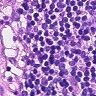
Metastatic tissue present: no